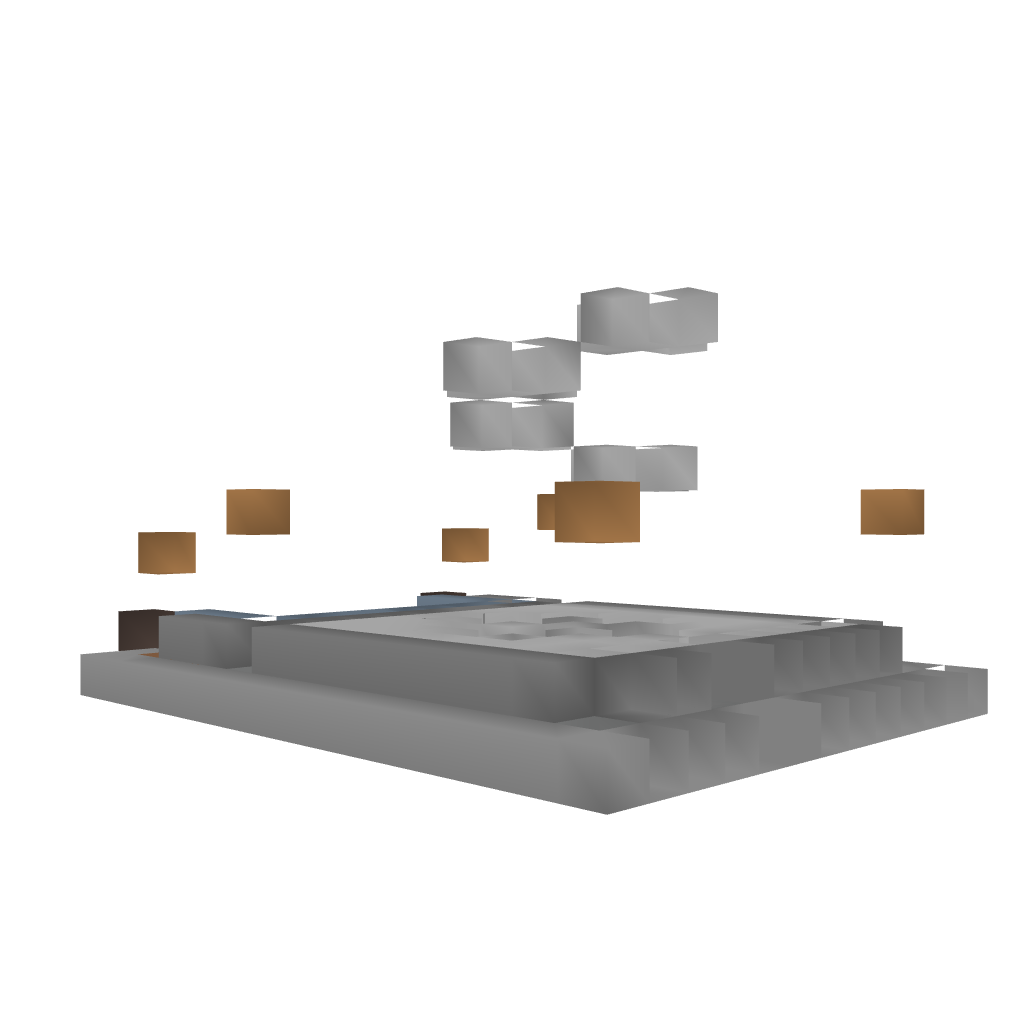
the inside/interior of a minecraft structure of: small fountain